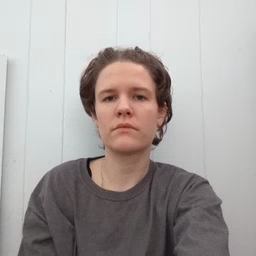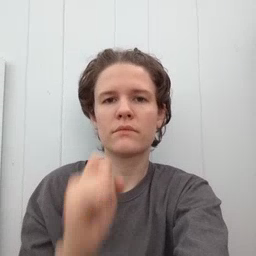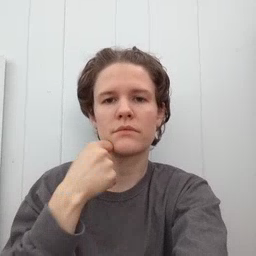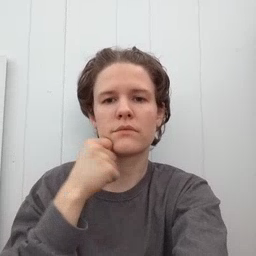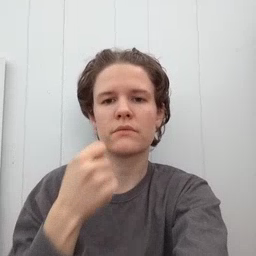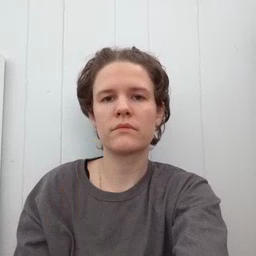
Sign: apple